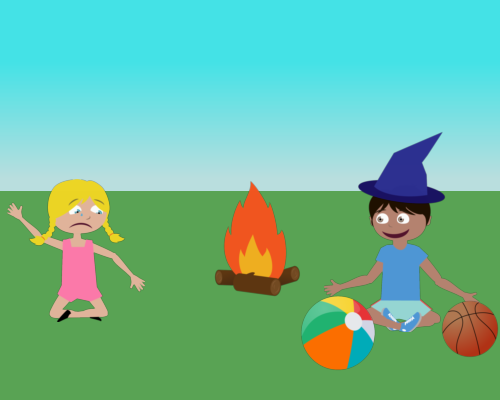
sad girl sits crossed legs and she faces right head is below horizon fire on center of grass on right side of flame happy boy with crossed legs and extended arms he faces left and is at same level of girl on foreground a beach ball on left side of boy and a basketball on his right side the boy has a witch hat move kids below horizon line flame is on center of kids